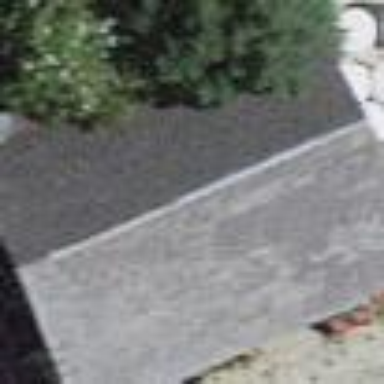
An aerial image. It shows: Shed.